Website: home-depot
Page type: customer-info-address
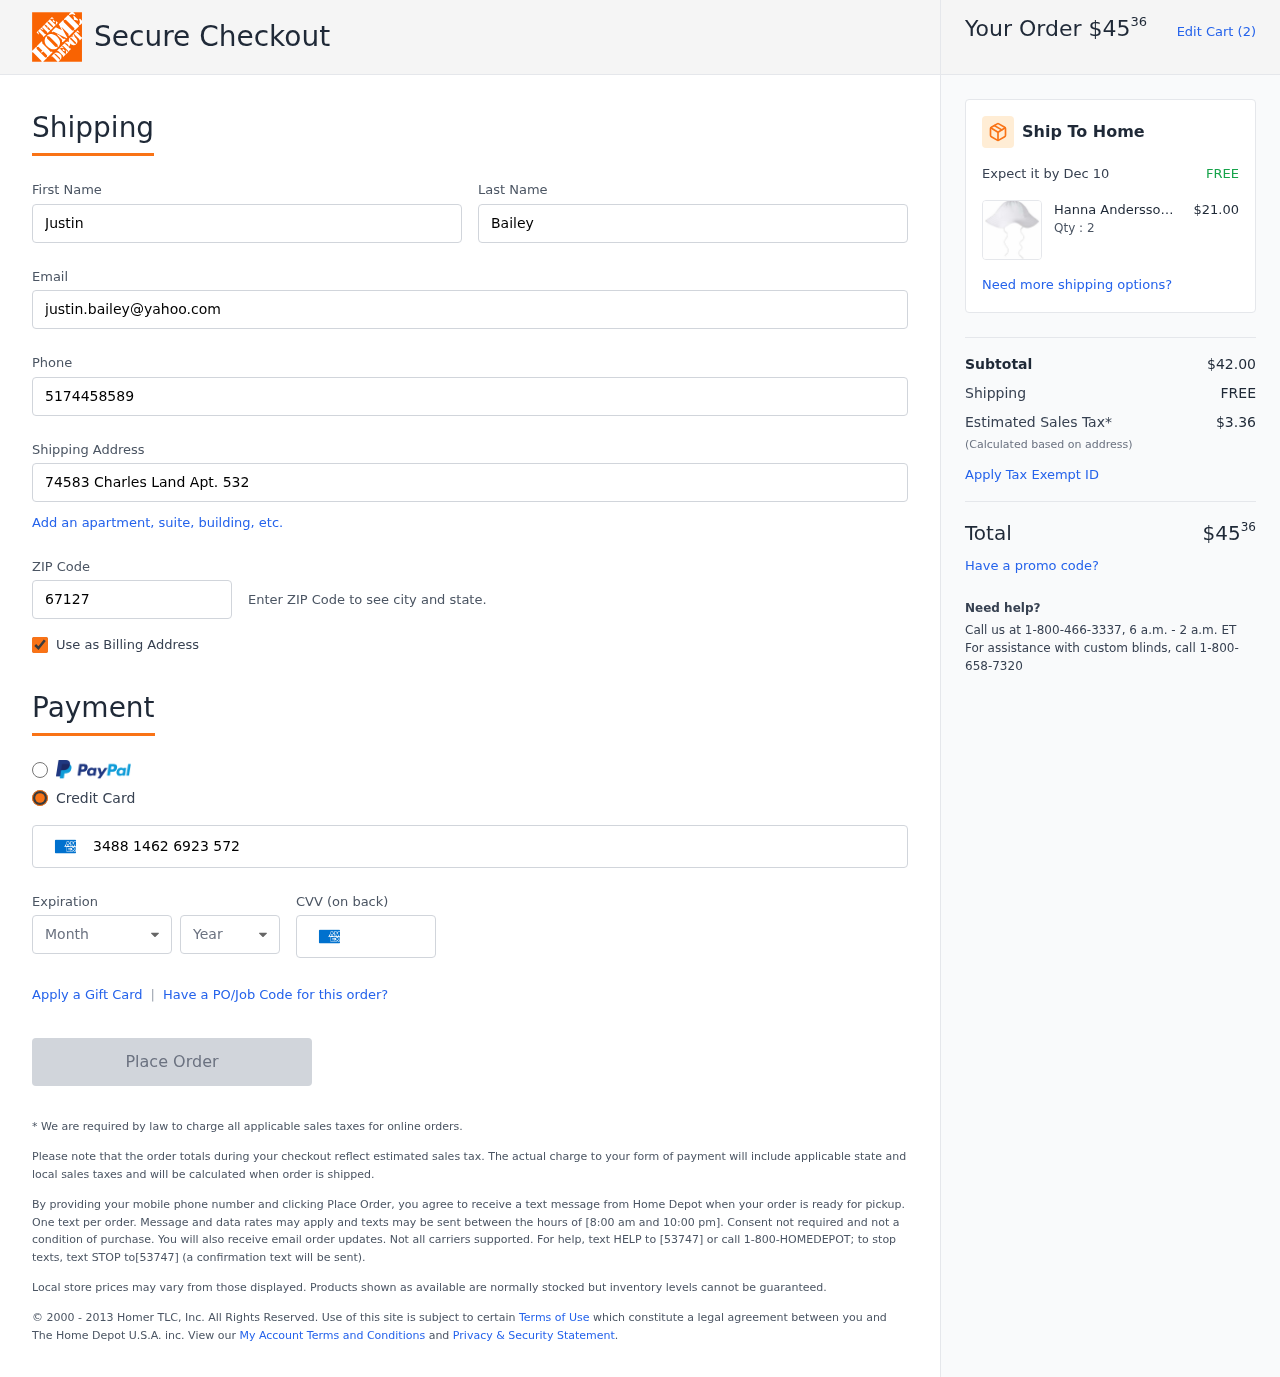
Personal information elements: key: PII_CARD_CVV
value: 2923
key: PII_CARD_EXPIRY_MONTH
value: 04
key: PII_CARD_EXPIRY_YEAR
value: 29
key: PII_CARD_NUMBER
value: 3488 1462 6923 572
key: PII_EMAIL
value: justin.bailey@yahoo.com
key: PII_FIRSTNAME
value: Justin
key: PII_LASTNAME
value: Bailey
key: PII_PHONE
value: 5174458589
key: PII_POSTCODE
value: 67127
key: PII_STREET
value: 74583 Charles Land Apt. 532
Product elements: key: PRODUCT1_BRAND
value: Hanna Andersson
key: PRODUCT1_NAME
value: Moon and Back by Hanna Andersson Infant and Toddler Sun Hat White 1-3 Years
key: PRODUCT1_NAME
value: Moon and Back by Han...
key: PRODUCT1_PRICE
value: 21
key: PRODUCT1_QUANTITY
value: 2
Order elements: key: ORDER_TOTAL
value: $4536
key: ORDER_NUM_ITEMS
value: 2
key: ORDER_DELIVERY_DATE
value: Dec 10
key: ORDER_SUBTOTAL
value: $42.00
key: ORDER_SHIPPING_COST
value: FREE
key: ORDER_TAX
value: $3.36